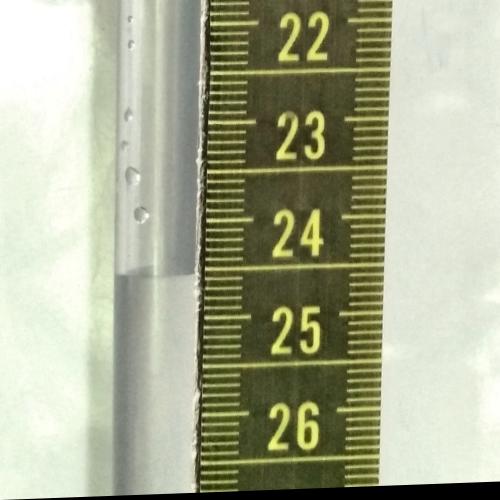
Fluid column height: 24.6 cm